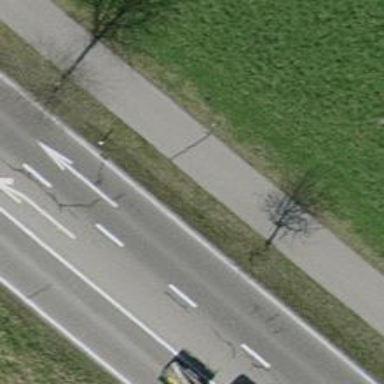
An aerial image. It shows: Tree-lined avenue.